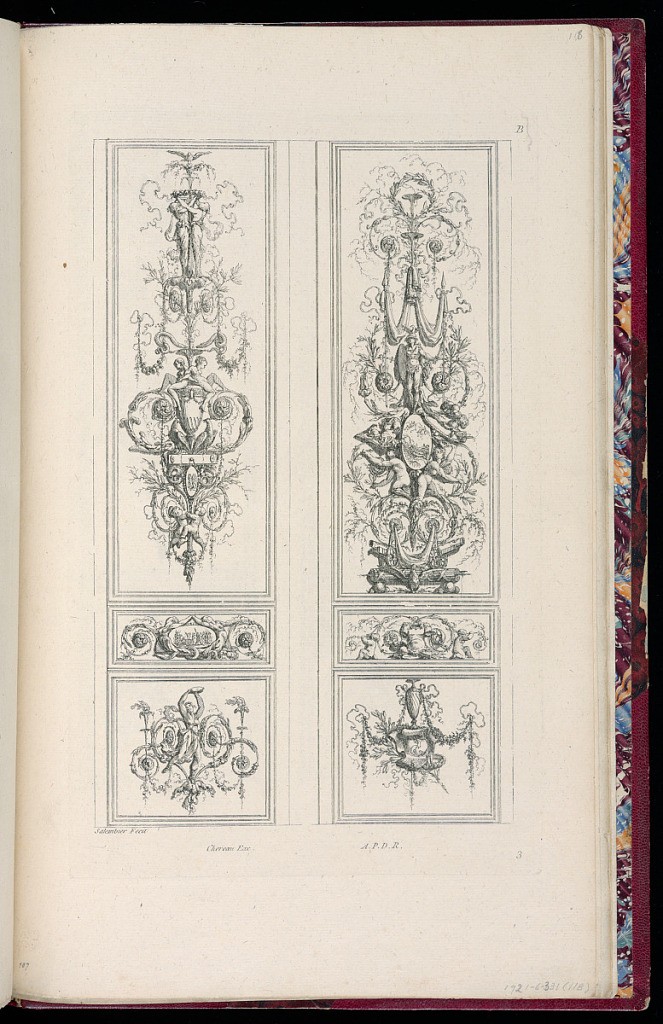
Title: Designs for Folding Doors or Panels
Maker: Henri Sallembier, French, ca. 1753 - 1820
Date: ca. 1780
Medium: Etching on off-white laid paper
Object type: Print
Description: Two designs for panels with grotesques, birds,and  Pompeian-style figures. The plate is signed and numbered.